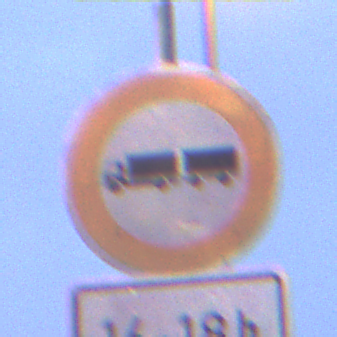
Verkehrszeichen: VerbotLastkraftwagenMitAnhaenger
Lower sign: ZeitangabenOhneBeschraenkungAufWochentage1
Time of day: Night
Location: Outdoor (Urban)
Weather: PartlyCloudy
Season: NotSpecified
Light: Artificial